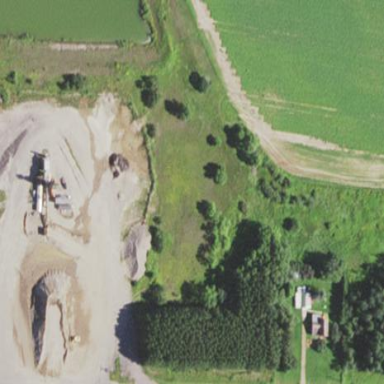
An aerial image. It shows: Quarry area.